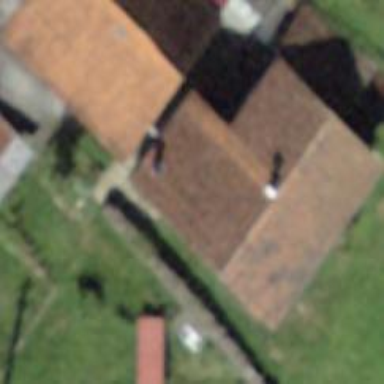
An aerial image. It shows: Cowshed building.